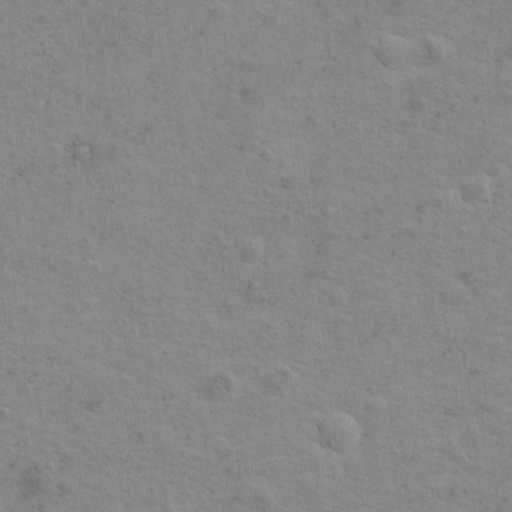
Classes present: Background